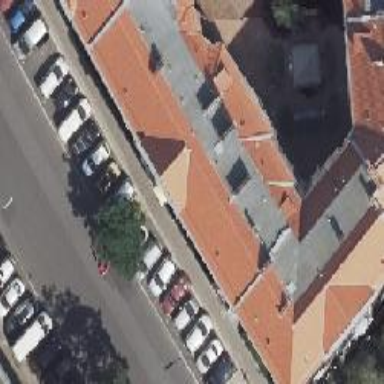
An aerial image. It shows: Street-side parking area.